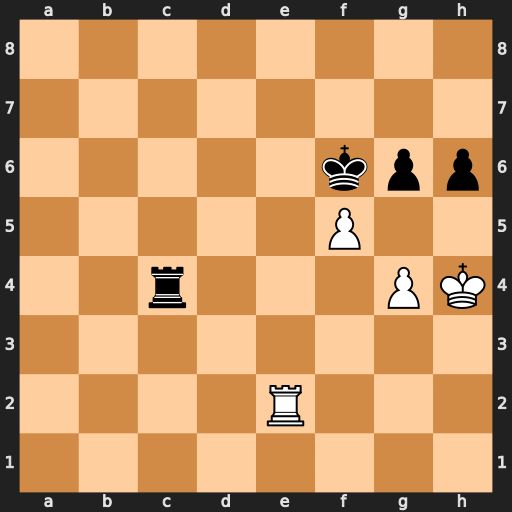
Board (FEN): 8/8/5kpp/5P2/2r3PK/8/4R3/8
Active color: w
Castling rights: -
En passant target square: -
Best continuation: Re6+ Kf7 Rxg6 h5 Kxh5